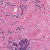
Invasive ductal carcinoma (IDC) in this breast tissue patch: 0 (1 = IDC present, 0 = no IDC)